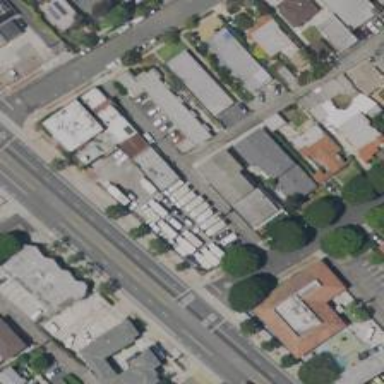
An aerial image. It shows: Residential alleyway.